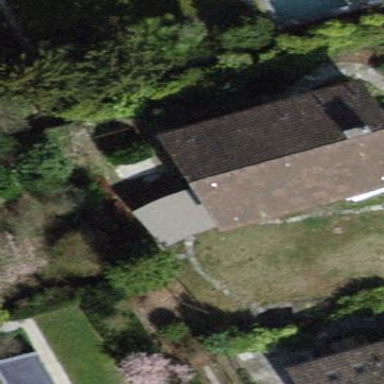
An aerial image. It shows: Detached building with gabled roof.